Interaction volume radius: 5 \u00c5
Interaction volume height: 10 \u00c5
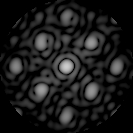
Disorder parameter: 0.2481